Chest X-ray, PA view. Patient: 25 years old, sex M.
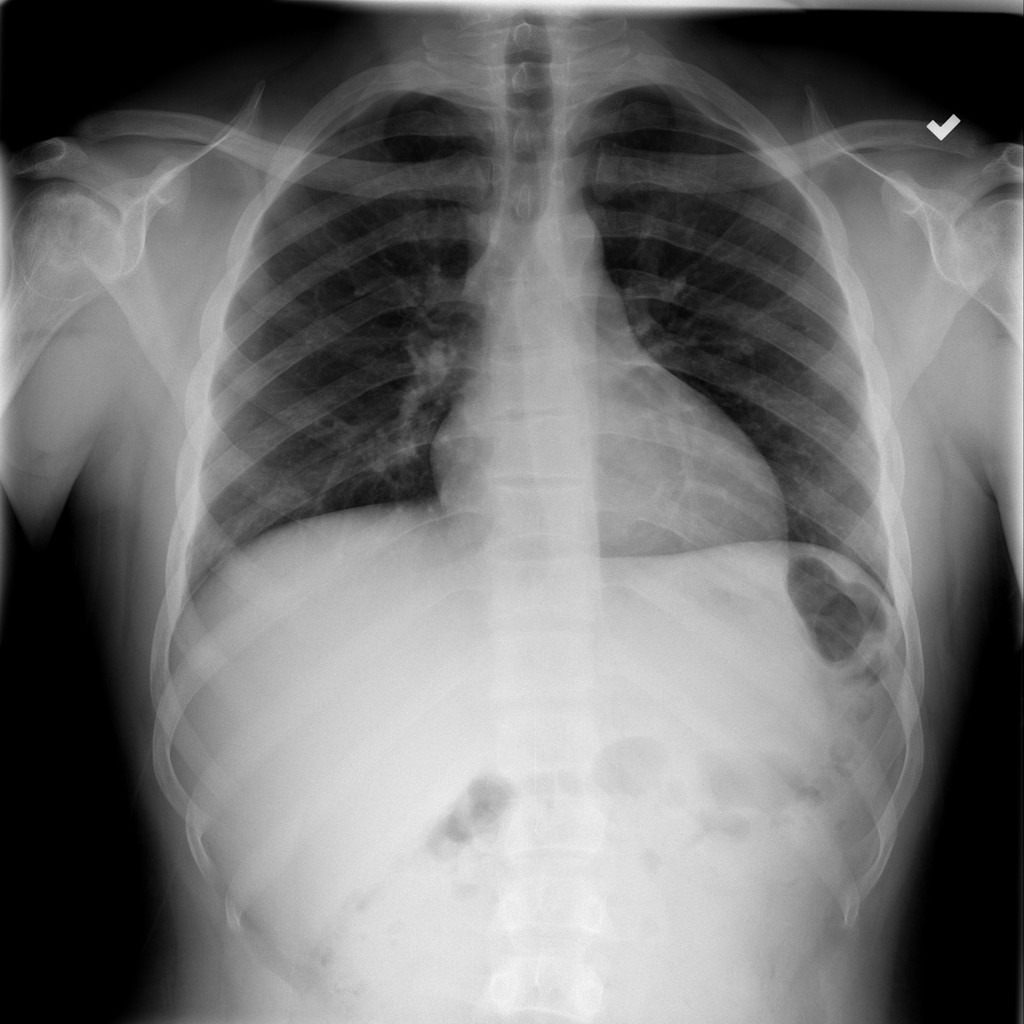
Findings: No Finding